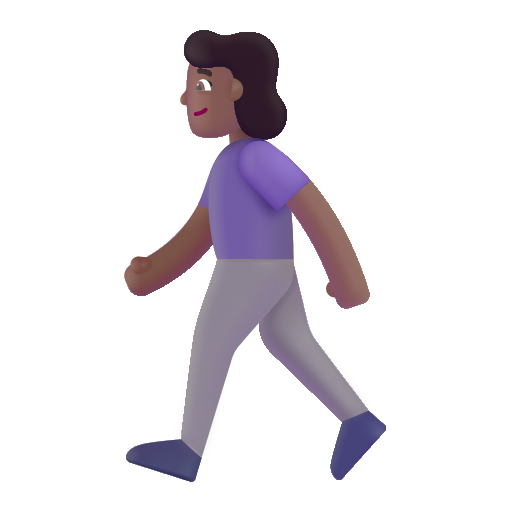
woman walking color  dark